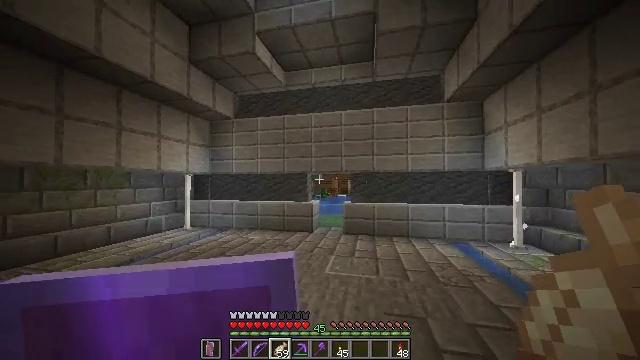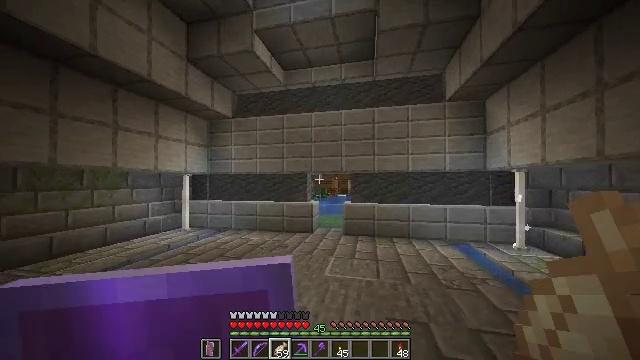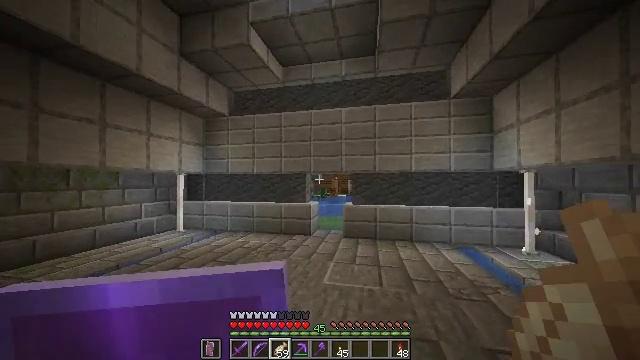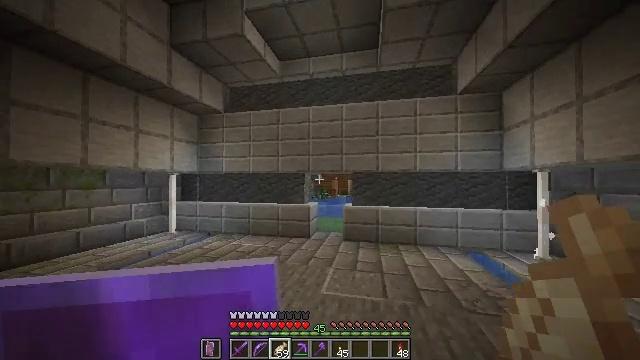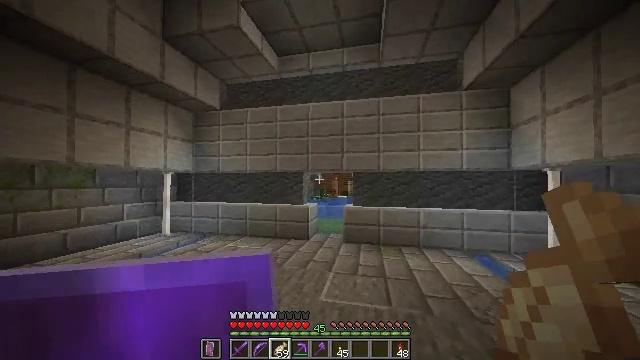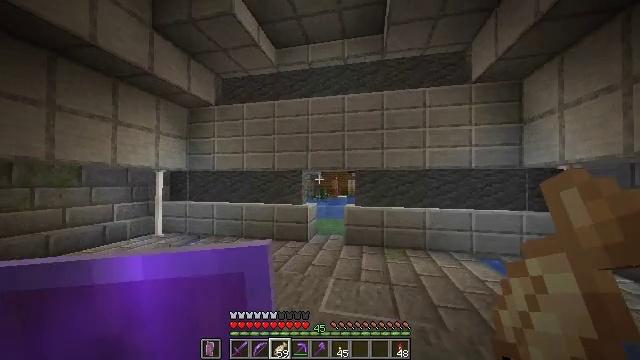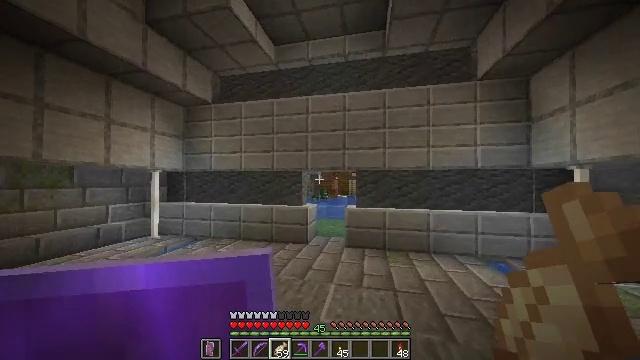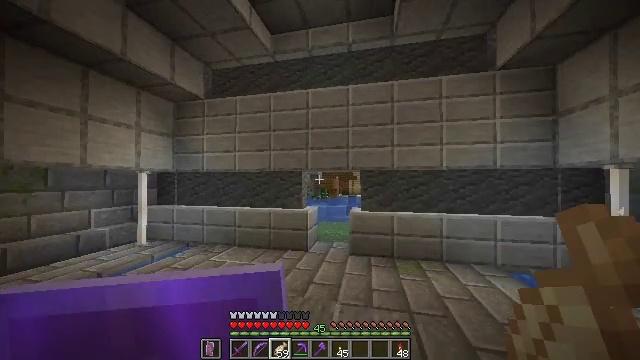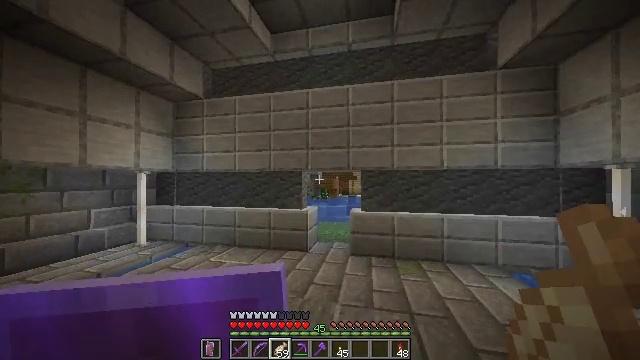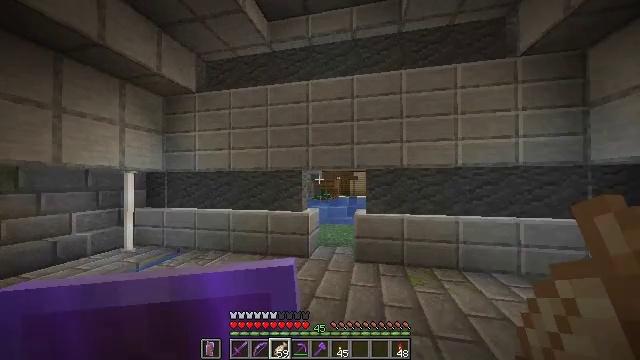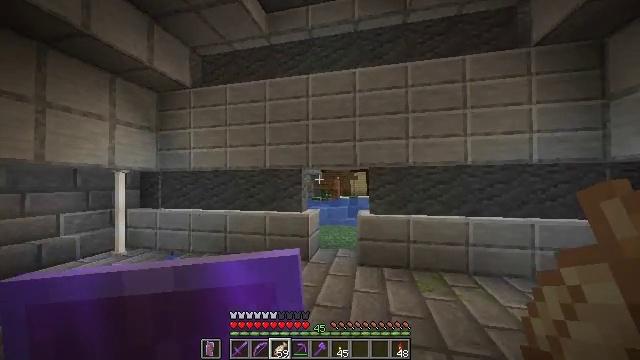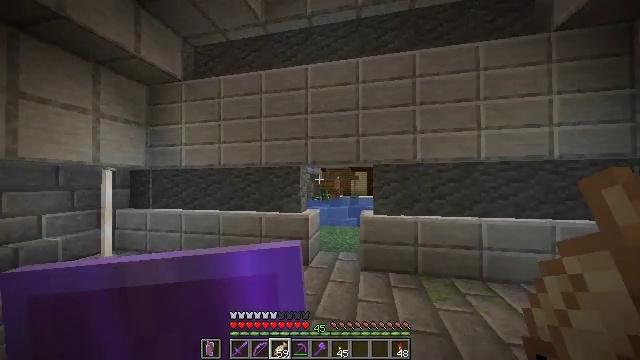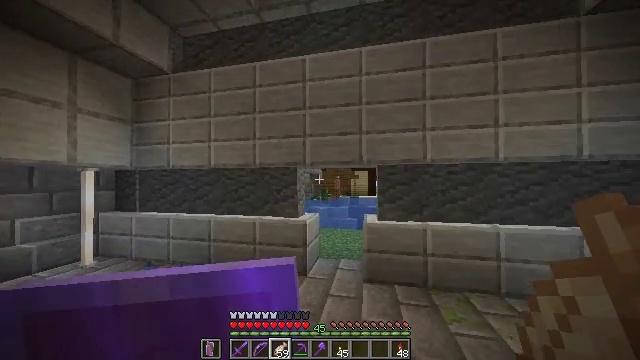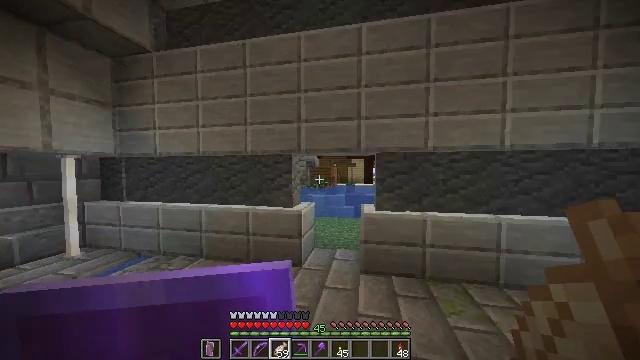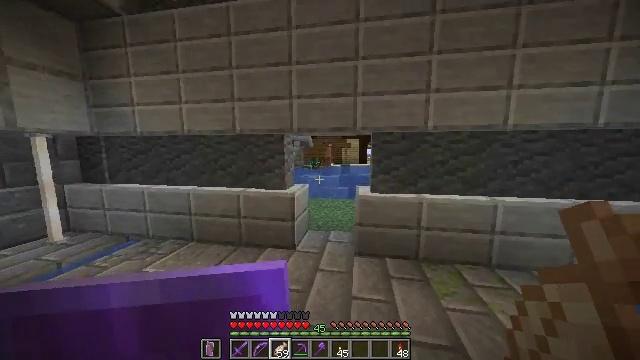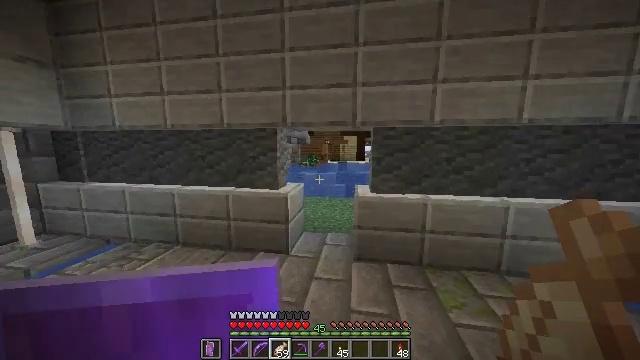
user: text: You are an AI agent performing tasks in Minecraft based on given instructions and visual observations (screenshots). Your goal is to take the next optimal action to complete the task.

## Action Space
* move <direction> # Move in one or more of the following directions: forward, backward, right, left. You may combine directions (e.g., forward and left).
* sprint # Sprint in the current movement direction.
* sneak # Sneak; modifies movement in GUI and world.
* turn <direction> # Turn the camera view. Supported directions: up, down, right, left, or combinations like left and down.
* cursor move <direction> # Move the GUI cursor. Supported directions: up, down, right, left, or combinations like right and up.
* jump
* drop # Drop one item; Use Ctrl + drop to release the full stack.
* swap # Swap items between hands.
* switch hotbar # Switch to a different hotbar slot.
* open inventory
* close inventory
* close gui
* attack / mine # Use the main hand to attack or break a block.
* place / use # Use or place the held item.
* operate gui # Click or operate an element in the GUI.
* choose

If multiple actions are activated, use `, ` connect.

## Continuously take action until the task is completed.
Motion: motion action
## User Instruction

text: Reclaim the cartography table for later use.
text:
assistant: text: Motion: move forward, sprint
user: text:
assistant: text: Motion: move forward, sprint
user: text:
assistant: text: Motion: move forward, sprint
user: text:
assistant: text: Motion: move forward, sprint
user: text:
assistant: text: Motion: move forward, sprint
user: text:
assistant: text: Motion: move forward, sprint
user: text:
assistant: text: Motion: move forward, sprint
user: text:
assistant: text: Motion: move forward, sprint
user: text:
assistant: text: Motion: move forward, sprint
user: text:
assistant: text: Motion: move forward, sprint
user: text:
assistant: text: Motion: move forward, sprint
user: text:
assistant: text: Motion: move forward, sprint
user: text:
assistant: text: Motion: move forward, sprint, turn down
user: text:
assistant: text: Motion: move forward, sprint, turn right and down
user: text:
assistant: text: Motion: move forward, sprint
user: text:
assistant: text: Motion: move forward, sprint
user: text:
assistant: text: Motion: move forward, sprint
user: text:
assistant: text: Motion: move forward, sprint
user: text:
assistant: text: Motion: move forward, sprint
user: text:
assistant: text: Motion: move forward, sprint
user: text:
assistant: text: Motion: move forward, sprint
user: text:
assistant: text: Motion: move forward, sprint
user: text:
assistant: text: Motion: move forward, sprint
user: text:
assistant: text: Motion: move forward, sprint
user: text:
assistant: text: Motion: move forward, sprint
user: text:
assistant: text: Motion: move forward, sprint
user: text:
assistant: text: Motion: move forward, sprint, turn up
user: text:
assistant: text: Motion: move forward, sprint, turn left and down
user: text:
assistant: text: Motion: move forward, sprint
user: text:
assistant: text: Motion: move forward, sprint